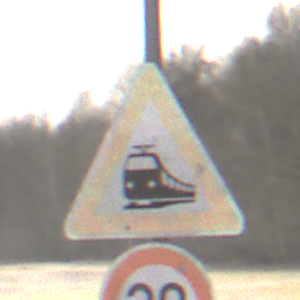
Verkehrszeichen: Bahnuebergang
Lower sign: Geschwindigkeit30
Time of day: MorningAfternoon
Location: Outdoor (Nature)
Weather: PartlyCloudy
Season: Winter
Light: Natural